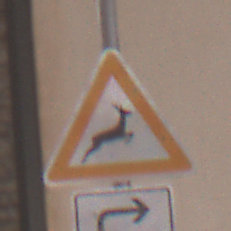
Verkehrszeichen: WildwechselLinks
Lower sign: RichtungsangabeDurchPfeile5
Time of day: Midday
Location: Outdoor (Urban)
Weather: PartlyCloudy
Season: NotSpecified
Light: Natural